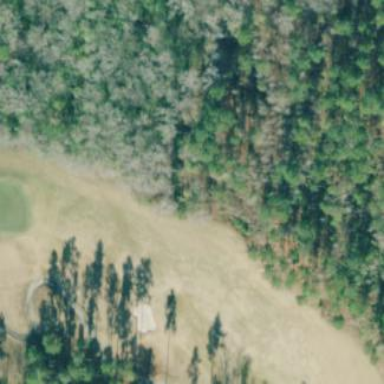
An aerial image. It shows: Golf fairway surrounded by grass.